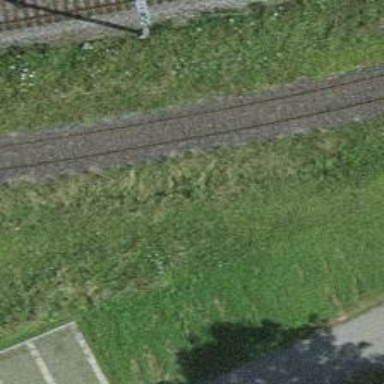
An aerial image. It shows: Railway spur service.